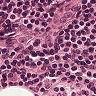
Metastatic tissue present: no